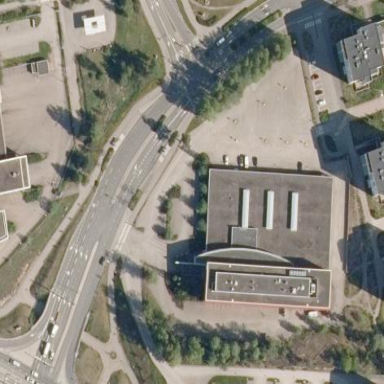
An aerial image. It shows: Commercial building.